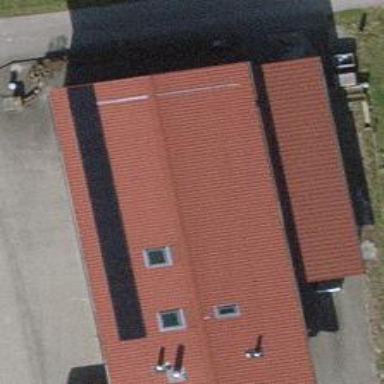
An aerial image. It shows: Detached building.